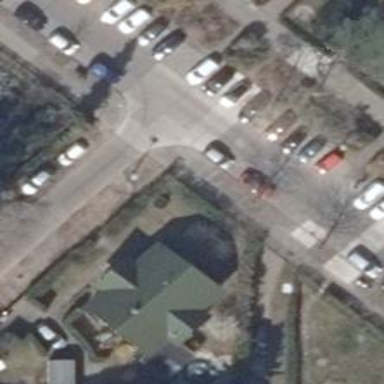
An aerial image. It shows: Unmarked road crossing.